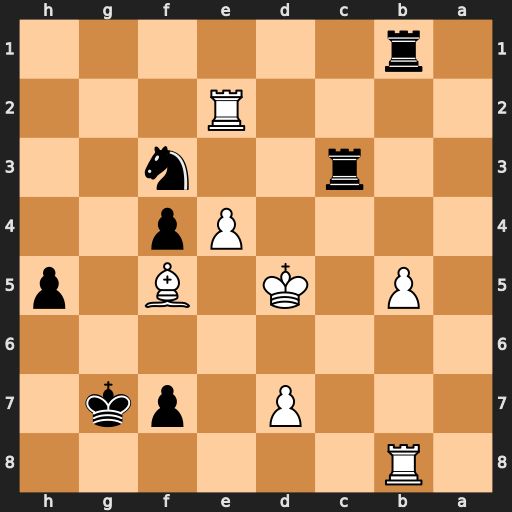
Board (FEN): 1R6/3P1pk1/8/1P1K1B1p/4Pp2/2r2n2/4R3/1r6
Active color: b
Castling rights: -
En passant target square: -
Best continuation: Rd1+ Rd2 Rxd2#